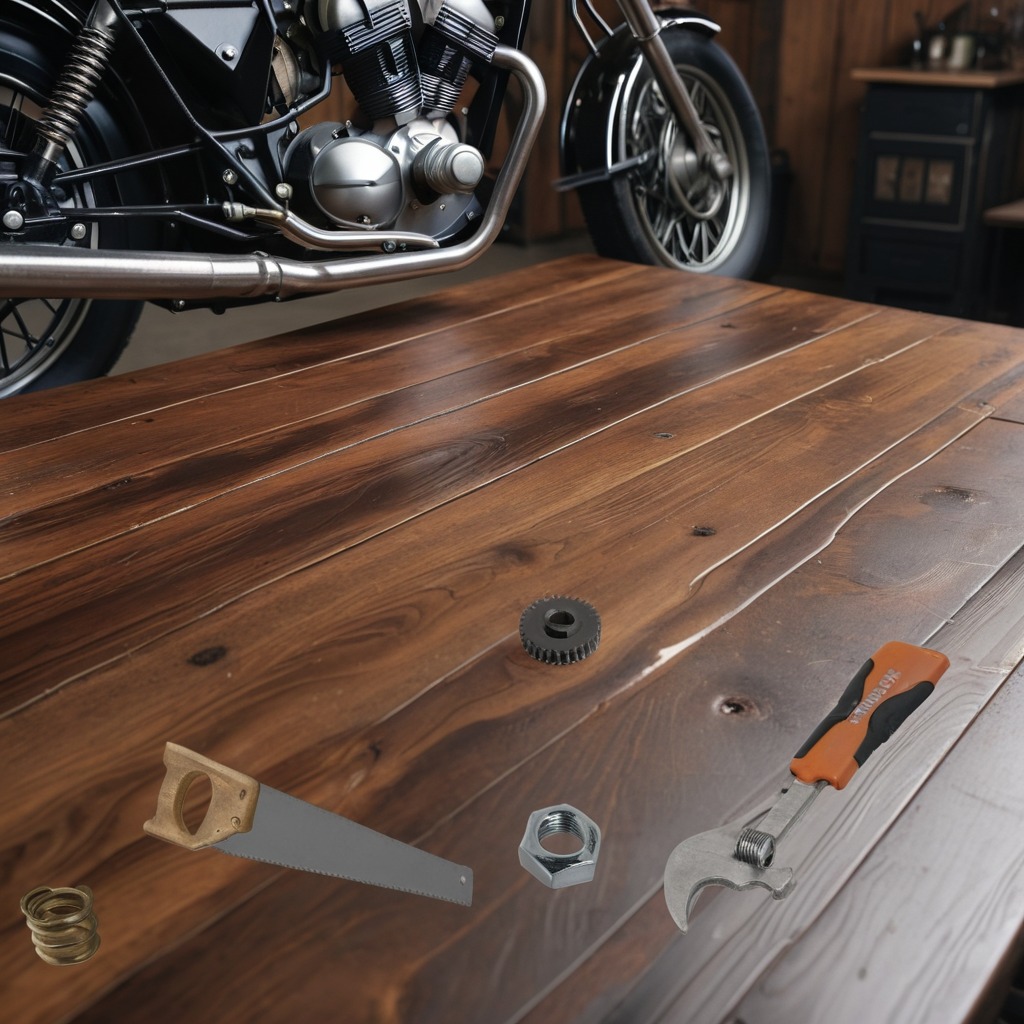
A steel gear with teeth, a coiled metal spring, a handheld metal saw, a metal nut, and a wrench are lying on the wooden table in the vintage motorcycle garage.